Question: I've created a GUI using wxFormBuilder that should allow a user to enter the names of "visitors to a business" into a list and then click one of two buttons to return the most frequent and least frequent visitors to the business. Unfortunately, when I click the button, it gives me the range of visitors, rather than the name of the most/least frequent visitor. I've attached a screenshot of the GUI I've created to help add a little clarity to the issue and have appended my code. Thanks in advance for your help with this.

Code:
'''
import wx
import myLoopGUI
class MyLoopFrame(myLoopGUI.MyFrame1):
def __init__(self, parent):
myLoopGUI.MyFrame1.__init__(self, parent)
def clkAddData(self,parent):
if len(self.txtAddData.Value) != 0:
try:
myname = str(self.txtAddData.Value)
self.listMyData.Append(str(myname))
except:
wx.MessageBox("This has to be a name!")
else:
wx.MessageBox("This can't be empty")
def clkFindMost(self, parent):
word_amount = range(self.listMyData.GetCount())
numberofitems = self.listMyData.GetCount()
unique_words = []
for word in word_amount:
if word not in unique_words:
unique_words += [word]
word_frequencies = []
for word in unique_words:
word_frequencies += [float(word_amount.count(word))/len(word_amount)]
max_index = 0
frequent_words =[]
for i in range(len(unique_words)):
if word_frequencies[i] >= word_frequencies[max_index]:
max_index = i
frequent_words += [unique_words[max_index]]
self.txtResults.Value = str(frequent_words)
myApp = wx.App(False)
myFrame = MyLoopFrame(None)
myFrame.Show()
myApp.MainLoop()
'''
@Yep_It's_Me was kind enough to chime in and offer another way forward:
'''
import wx
import myLoopGUI
import commands
class MyLoopFrame(myLoopGUI.MyFrame1):
def __init__(self, parent):
myLoopGUI.MyFrame1.__init__(self, parent)
def clkAddData(self,parent):
if len(self.txtAddData.Value) != 0:
try:
myname = str(self.txtAddData.Value)
self.listMyData.Append(str(myname))
except:
wx.MessageBox("This has to be a name!")
else:
wx.MessageBox("This can't be empty")
def clkFindMost(self, parent):
self.listMyData = []
unique_names = set(self.listMyData)
frequencies = {}
for name in unique_names:
if frequencies.get[name]:
frequencies[name] += 1
else:
frequencies[name] = 0
v = list(frequencies.values())
k = list(frequencies.keys())
self.txtResults.Value = k.index(max(v))
def clkFindLeast(self, parent):
unique_names = set(self.listMyData)
frequencies = {}
for name in unique_names:
if frequencies.get(name):
frequencies[name] += 1
else:
frequencies[name] = 0
v = list(frequencies.values())
k = list(frequencies.keys())
self.txtResults.Value = k.index(min(v))
myApp = wx.App(False)
myFrame = MyLoopFrame(None)
myFrame.Show()
myApp.MainLoop()
'''
But now I'm receiving a Value error:
In relation to this line:
'''
**self.txtResults.Value = k.index(max(v))**
'''
Never mind! @Yep_It's_Me offered a fantastic solution. Thank you so much.
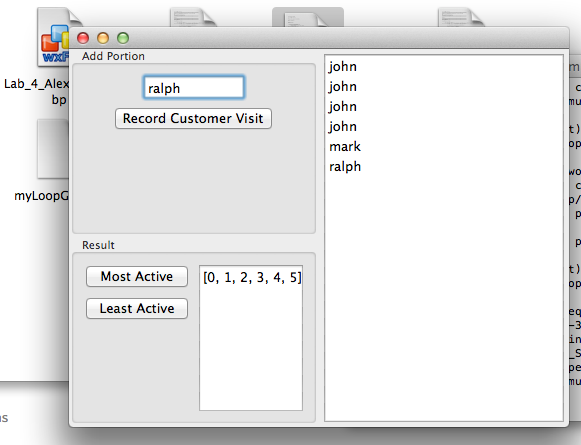
Answer: '''
range(self.listMyData.getCount())
'''
will give a list of integers from '0' to 'self.listMyData.getCount()'.
You want to count the occurrences of each unique item in 'self.listMyData' yes?
: From the comments, 'self.listMyData' is the textbox, not the list of names, get the list of names from the textbox as shown in <URL>. Updated code.
'''
# Get the list of names from the textbox
name_list = self.listMyData.GetStrings()
unique_names = set(name_list)
frequencies = {}
for name in unique_names:
if frequencies.get(name):
frequencies[name] += 1
else:
frequencies[name] = 0
'''
Now 'frequencies' will be a dict of names, with the value being the frequency of that name in 'self.listMyData'
Then you can do:
'''
counts = list(frequencies.values())
names = list(frequencies.keys())
max_count_index = counts.index(max(counts))
min_count_index = counts.index(min(counts))
most_frequent = names[max_count_index]
least_frequent = names[min_count_index]
'''
Which will assign a list of integers to 'counts' which represent the frequency of each name in 'names'. Getting the index of both the maximum and minimum in 'counts' tells us in index in 'names' which has the most frequent and least frequent names, respectively. Then we can access them in the normal way.